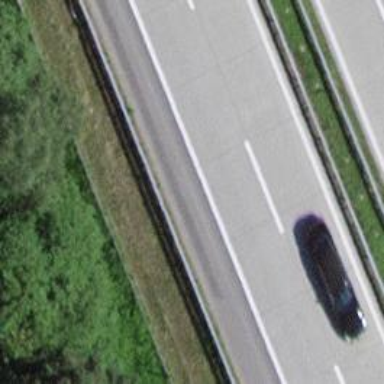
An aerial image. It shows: Asphalt motorway.